Question: I have a top horizontal navigation which I'm using the css flexbox rule to control spacing.

I would like the the first item in the menu to be aligned to the left, the last item to be aligned to the right and for the spacing in between the rest of the items to be equal.
Is this possible? I thought 'justify-content: space-between;' would have achieved this but I can't get it to work.
I put an example of what I'm trying to do on <URL>. I also put this code below too.
The only other way I can think of doing it is to give a 'text-align: center' to each of the 'li' elements but for the first and last, which I could give a 'text-align: left' and 'text-align: right' but this would give too much spacing between the second and second last elements.
'''
.container{
background-color: yellow;
width: 1100px;
}
.container ul#nav {
padding: 0;
display: block;
display: -ms-flexbox;
display: -webkit-flex;
display: flex;
justify-content: space-between;
}
.container ul#nav li {
list-style: none;
-webkit-flex: 2 1 auto;
-ms-flex: 2 1 auto;
flex: 2 1 auto;
justify-content: space-between;
}
.container ul#nav li {
justify-content: space-between;
}
'''
'''
<div class="container">
<ul id="nav">
<li><a href="#">Apples</a></li>
<li><a href="#">Oranges</a></li>
<li><a href="#">Pears</a></li>
<li><a href="#">Kiwis</a></li>
</ul>
</div>
'''
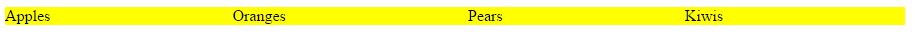
Answer: You could achieve this by removing the 'flex: 2 1 auto;' from '.container ul#nav li' like this:
'''
.container{
background-color: yellow;
width: 1100px;
}
.container ul#nav {
padding: 0;
display: block;
display: -ms-flexbox;
display: -webkit-flex;
display: flex;
justify-content: space-between;
}
.container ul#nav li {
list-style: none;
-webkit-flex: 2 1 auto;
-ms-flex: 2 1 auto;
justify-content: space-between;
}
.container ul#nav li {
justify-content: space-between;
}
'''
'''
<div class="container">
<ul id="nav">
<li><a href="#">Apples</a></li>
<li><a href="#">Oranges</a></li>
<li><a href="#">Pears</a></li>
<li><a href="#">Kiwis</a></li>
</ul>
</div>
'''